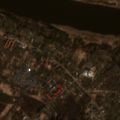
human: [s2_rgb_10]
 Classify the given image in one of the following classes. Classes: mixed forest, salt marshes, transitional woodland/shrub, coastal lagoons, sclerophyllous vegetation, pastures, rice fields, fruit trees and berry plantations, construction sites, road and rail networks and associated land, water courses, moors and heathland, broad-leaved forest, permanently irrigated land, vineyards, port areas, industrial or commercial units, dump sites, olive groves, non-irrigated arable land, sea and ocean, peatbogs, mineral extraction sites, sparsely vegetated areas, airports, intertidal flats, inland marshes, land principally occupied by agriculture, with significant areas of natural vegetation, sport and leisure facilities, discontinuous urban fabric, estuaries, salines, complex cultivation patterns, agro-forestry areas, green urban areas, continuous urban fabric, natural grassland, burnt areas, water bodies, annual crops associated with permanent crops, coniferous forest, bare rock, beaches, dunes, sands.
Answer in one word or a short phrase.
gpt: discontinuous urban fabric, industrial or commercial units, pastures, complex cultivation patterns, broad-leaved forest, water courses